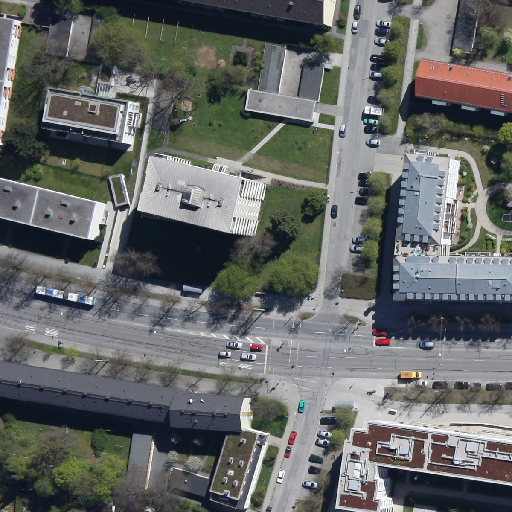
Referring expression: sidewalk along with tree